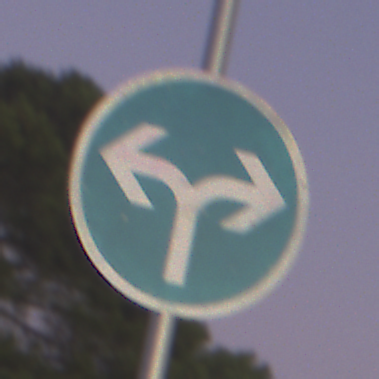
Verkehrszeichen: VorgeschriebeneFahrtrichtungRechtsOderLinks
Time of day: Dawn
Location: Outdoor (RoadRail)
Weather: Clear
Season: NotSpecified
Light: Natural